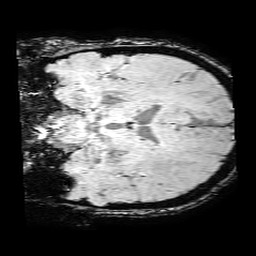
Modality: SWI
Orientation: coronal
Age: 66
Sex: male
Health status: ill
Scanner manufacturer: philips
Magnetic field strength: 3 T
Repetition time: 0.031 s